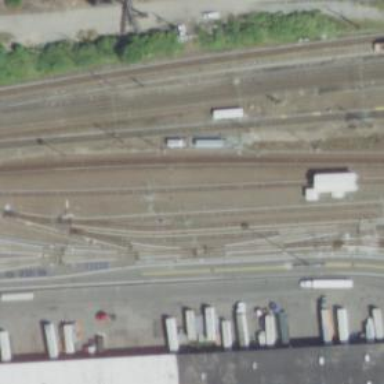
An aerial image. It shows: Railway crossover.